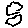
Label: cloud